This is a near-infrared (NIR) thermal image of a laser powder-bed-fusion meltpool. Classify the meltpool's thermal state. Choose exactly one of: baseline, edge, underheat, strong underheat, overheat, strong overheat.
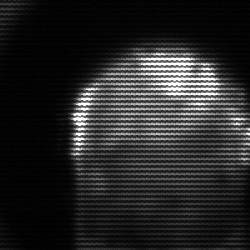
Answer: baseline